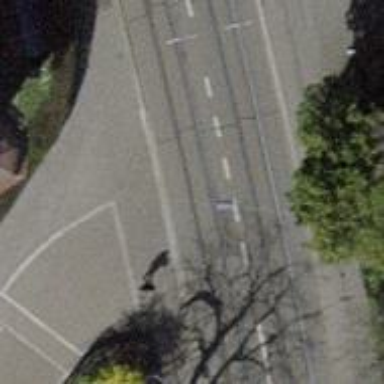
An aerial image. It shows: Unmarked crossing with traffic calming table on the road.